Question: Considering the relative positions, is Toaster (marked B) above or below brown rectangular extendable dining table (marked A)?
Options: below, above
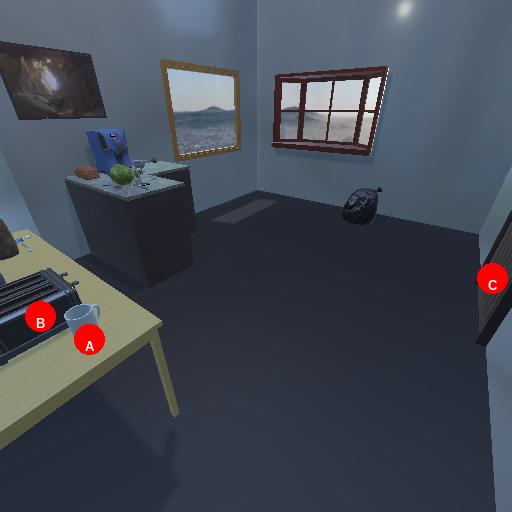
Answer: below